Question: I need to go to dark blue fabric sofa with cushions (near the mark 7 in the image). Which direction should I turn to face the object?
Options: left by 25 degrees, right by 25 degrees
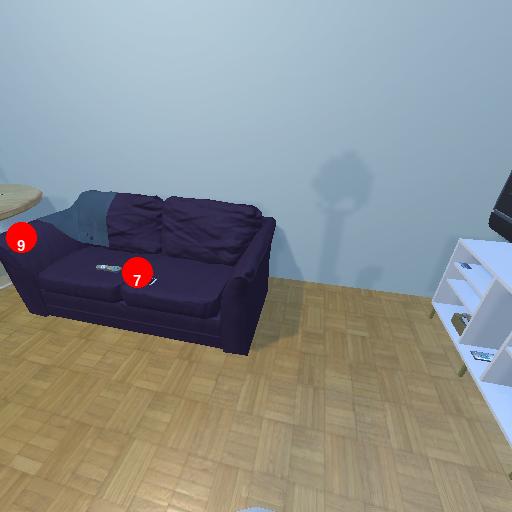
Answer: left by 25 degrees